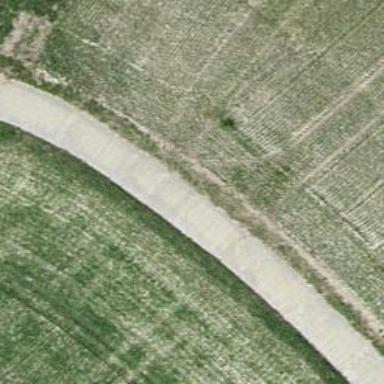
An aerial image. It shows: Well-maintained track road of grade 1.